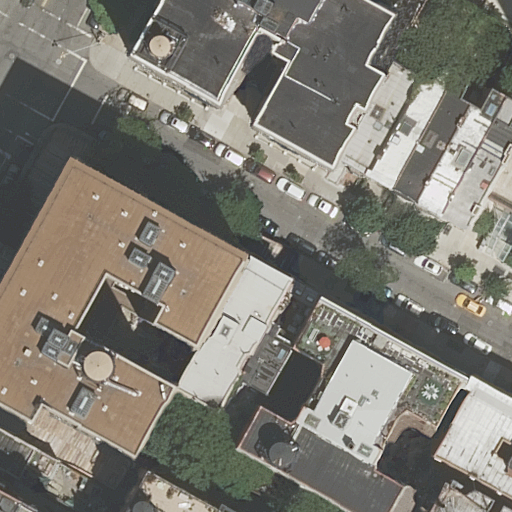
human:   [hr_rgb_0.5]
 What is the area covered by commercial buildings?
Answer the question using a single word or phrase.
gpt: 0m2

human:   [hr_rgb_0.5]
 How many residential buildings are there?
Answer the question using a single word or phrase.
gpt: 15

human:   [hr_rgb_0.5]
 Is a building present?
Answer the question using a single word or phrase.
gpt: yes

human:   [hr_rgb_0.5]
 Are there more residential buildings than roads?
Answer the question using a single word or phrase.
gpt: yes

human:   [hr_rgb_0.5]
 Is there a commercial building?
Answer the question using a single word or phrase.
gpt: no

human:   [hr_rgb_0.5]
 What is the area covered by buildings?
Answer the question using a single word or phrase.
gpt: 2962m2

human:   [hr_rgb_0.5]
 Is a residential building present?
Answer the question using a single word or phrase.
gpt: yes

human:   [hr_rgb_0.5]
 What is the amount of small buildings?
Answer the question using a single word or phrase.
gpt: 3

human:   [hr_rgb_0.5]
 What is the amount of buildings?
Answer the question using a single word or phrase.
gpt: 15

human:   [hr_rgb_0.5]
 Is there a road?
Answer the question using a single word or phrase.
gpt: yes

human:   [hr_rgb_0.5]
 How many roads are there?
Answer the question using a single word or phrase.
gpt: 2

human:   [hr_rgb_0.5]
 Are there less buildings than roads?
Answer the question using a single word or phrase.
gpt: no

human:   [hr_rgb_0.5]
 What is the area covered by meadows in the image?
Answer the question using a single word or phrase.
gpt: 0m2

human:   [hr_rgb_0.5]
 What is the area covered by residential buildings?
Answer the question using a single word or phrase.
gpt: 2962m2

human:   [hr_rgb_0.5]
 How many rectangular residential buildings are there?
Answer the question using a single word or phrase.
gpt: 10

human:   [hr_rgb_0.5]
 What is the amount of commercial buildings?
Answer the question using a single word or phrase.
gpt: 0

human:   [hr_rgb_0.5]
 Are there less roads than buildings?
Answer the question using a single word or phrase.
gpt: yes

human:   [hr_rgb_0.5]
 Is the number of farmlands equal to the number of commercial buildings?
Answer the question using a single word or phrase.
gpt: yes

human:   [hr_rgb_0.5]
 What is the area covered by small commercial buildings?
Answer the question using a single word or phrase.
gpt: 0m2

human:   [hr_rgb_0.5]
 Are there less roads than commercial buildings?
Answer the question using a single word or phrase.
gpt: no

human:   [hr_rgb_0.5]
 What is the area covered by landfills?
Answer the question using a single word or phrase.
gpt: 0m2

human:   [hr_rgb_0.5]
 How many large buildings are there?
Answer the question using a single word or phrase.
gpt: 1

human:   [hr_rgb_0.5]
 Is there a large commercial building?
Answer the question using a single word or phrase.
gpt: no

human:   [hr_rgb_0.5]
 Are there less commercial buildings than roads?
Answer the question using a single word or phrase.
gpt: yes

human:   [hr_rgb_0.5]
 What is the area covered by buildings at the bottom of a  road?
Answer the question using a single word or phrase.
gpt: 2551m2

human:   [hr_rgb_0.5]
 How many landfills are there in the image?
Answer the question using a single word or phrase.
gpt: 0

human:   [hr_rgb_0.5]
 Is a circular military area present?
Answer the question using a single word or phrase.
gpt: no

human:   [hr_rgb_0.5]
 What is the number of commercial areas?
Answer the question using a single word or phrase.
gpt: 0

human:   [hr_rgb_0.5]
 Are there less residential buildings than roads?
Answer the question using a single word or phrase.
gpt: no

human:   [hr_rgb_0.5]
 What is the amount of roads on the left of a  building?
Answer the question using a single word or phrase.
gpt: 1

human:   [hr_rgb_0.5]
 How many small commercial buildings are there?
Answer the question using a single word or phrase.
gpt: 0

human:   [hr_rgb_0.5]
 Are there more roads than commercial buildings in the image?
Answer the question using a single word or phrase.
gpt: yes

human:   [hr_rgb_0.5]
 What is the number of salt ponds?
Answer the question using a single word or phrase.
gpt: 0

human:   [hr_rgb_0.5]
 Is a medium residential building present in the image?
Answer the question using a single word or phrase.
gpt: yes

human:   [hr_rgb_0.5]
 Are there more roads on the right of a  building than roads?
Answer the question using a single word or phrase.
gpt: no

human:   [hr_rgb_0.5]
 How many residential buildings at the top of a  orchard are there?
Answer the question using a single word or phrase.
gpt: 0

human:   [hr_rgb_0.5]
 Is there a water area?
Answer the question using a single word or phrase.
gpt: no

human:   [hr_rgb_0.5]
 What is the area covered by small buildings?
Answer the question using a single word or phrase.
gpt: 51m2

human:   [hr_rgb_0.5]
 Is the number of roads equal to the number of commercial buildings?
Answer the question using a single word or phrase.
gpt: no

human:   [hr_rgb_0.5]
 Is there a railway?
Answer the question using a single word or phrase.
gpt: no

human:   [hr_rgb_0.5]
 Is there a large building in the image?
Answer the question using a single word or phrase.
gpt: yes

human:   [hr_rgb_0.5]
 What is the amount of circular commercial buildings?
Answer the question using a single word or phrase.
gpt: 0

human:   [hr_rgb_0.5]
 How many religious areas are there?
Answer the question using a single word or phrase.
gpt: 0

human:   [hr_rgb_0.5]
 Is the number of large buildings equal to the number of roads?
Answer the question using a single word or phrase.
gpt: no

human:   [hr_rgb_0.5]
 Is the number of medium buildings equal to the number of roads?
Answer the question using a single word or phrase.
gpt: no

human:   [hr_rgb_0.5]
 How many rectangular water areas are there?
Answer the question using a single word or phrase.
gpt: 0

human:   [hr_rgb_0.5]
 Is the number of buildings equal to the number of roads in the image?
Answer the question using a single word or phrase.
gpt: no

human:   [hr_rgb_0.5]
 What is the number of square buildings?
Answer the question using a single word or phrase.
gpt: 0

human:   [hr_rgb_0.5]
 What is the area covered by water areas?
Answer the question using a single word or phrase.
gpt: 0m2

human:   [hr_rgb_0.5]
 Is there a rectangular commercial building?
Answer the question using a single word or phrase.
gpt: no

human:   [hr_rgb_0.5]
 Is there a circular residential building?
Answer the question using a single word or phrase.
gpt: no

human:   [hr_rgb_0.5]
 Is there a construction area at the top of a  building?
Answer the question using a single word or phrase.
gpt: no

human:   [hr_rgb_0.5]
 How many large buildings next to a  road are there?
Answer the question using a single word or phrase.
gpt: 1

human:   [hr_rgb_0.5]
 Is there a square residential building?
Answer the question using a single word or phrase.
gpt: no

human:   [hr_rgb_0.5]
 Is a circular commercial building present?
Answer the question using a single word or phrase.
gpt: no

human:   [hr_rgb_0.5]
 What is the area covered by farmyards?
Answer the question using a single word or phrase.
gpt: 0m2

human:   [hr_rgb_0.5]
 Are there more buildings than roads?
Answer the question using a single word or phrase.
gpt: yes

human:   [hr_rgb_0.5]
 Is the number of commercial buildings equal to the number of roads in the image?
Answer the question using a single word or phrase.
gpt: no

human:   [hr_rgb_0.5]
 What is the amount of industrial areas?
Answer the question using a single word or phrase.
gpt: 0

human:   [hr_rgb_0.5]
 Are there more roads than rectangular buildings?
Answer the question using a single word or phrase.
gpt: no

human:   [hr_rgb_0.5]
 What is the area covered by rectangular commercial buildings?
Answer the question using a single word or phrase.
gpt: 0m2

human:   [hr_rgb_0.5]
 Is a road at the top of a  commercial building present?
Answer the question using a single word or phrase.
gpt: no

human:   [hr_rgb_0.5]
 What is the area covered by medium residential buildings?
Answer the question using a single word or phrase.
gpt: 2275m2

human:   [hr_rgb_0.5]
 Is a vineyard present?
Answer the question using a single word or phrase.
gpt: no